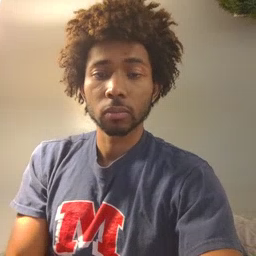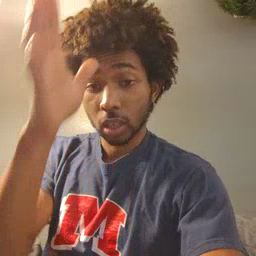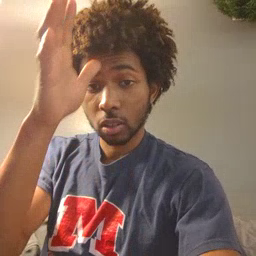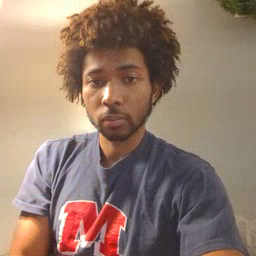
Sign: dad